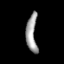
Tissue: lung
Cell type: Fibroblasts
Senescence score: 0.5519
Nuclear area (px): 399
Mean DAPI intensity: 158.308